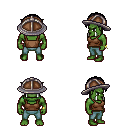
a pixel art fantasy rpg character, male body template, orc, green skin, brown pirate shirt, teal pants, black parted hairstyle, chain helm, bracelets, four views (front, back, left, right), 2x2 character sprite sheet, small pixel art, hard edges, no anti-aliasing